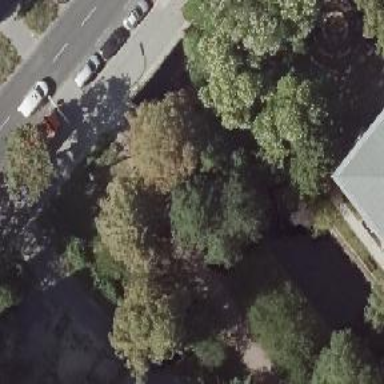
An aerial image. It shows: Footway.